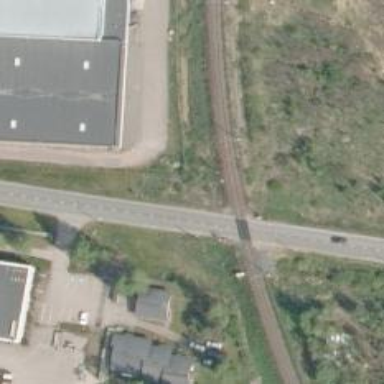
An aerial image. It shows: Railway signal.